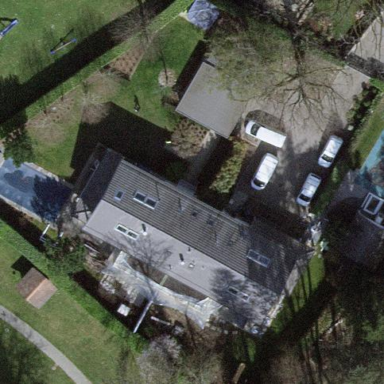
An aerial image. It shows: Garden enclosed by fence.